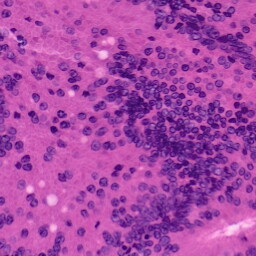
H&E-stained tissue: Colon